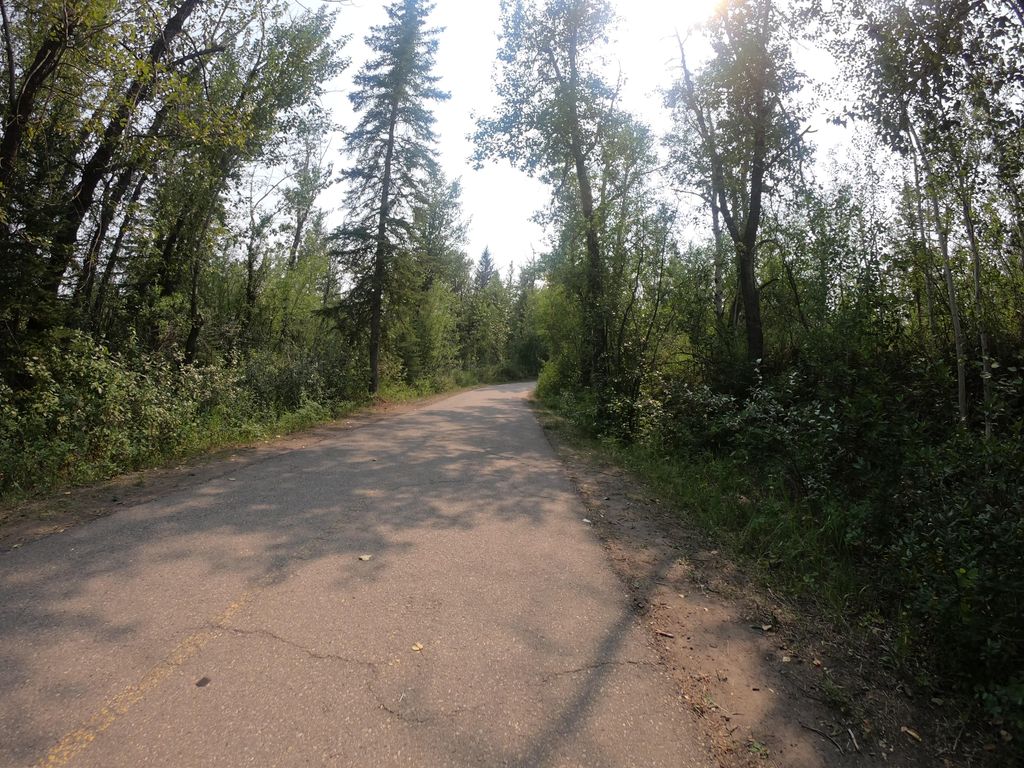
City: calgary